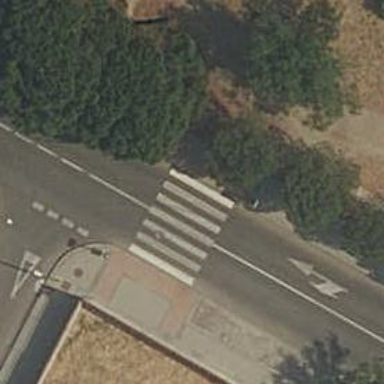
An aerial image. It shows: Zebra crossing on the road.